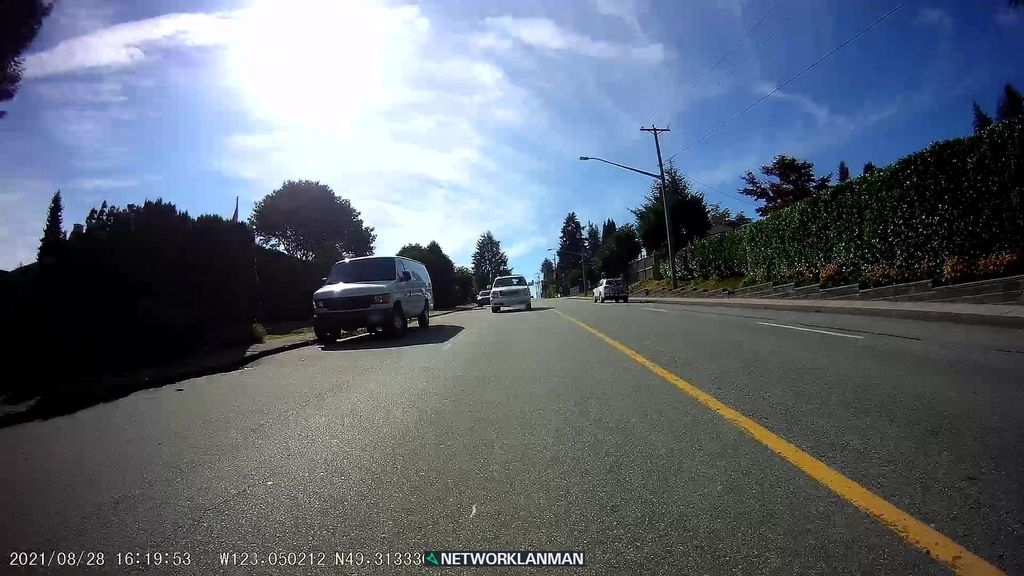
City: vancouver